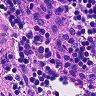
Metastatic tissue present: no